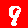
Digit: 9